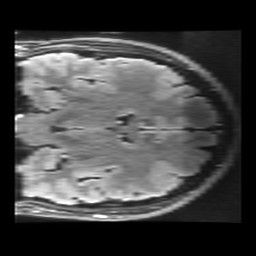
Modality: FLAIR
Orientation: coronal
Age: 30
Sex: male
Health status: healthy
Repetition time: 12 s
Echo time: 0.09782 s